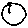
Label: moon